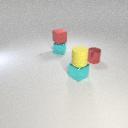
small red rubber cube behind small yellow rubber cylinder